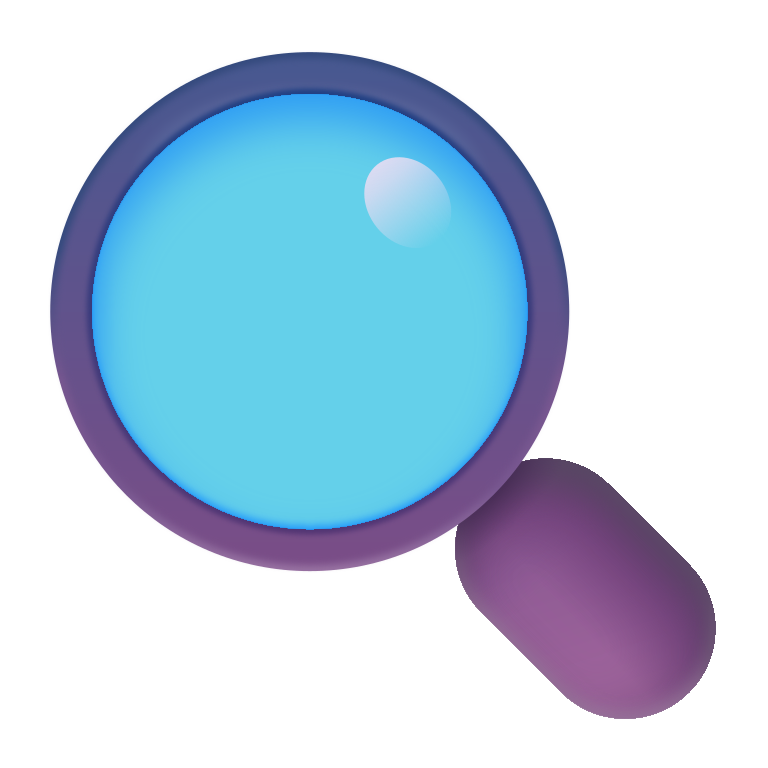
magnifying glass tilted left color